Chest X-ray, PA view. Patient: 17 years old, sex M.
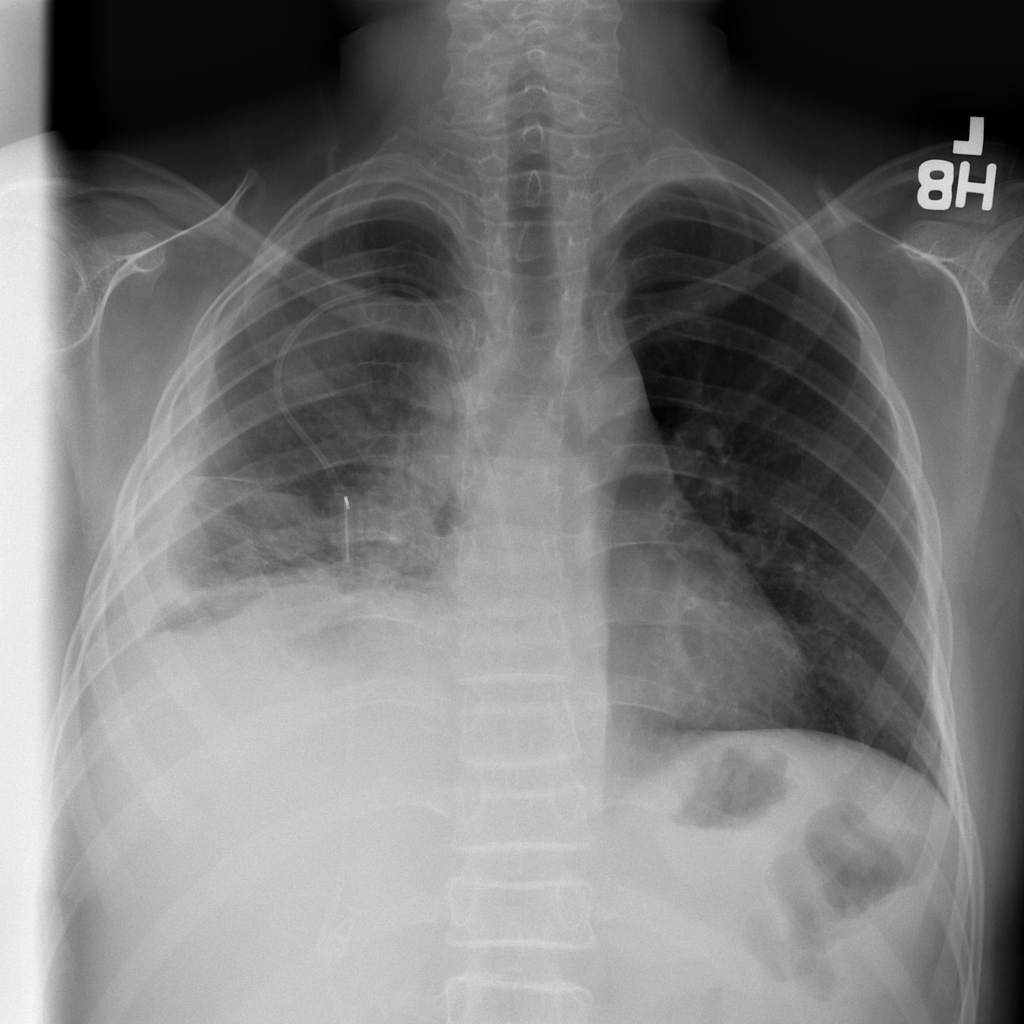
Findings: Effusion